Field crop: maize
Growth stage: 1
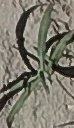
Species: sorghum